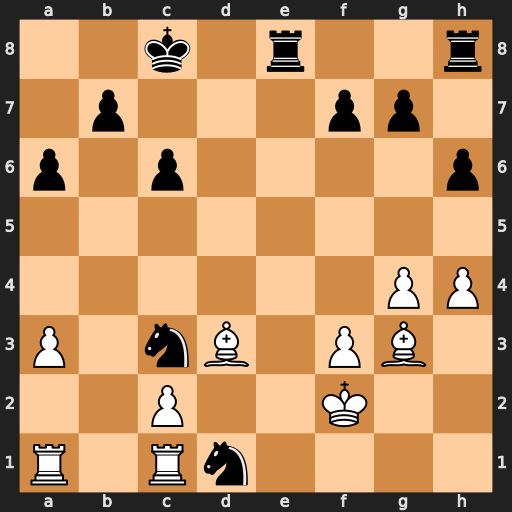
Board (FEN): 2k1r2r/1p3pp1/p1p4p/8/6PP/P1nB1PB1/2P2K2/R1Rn4
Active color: w
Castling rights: -
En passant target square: -
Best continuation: Rxd1 Nxd1+ Rxd1